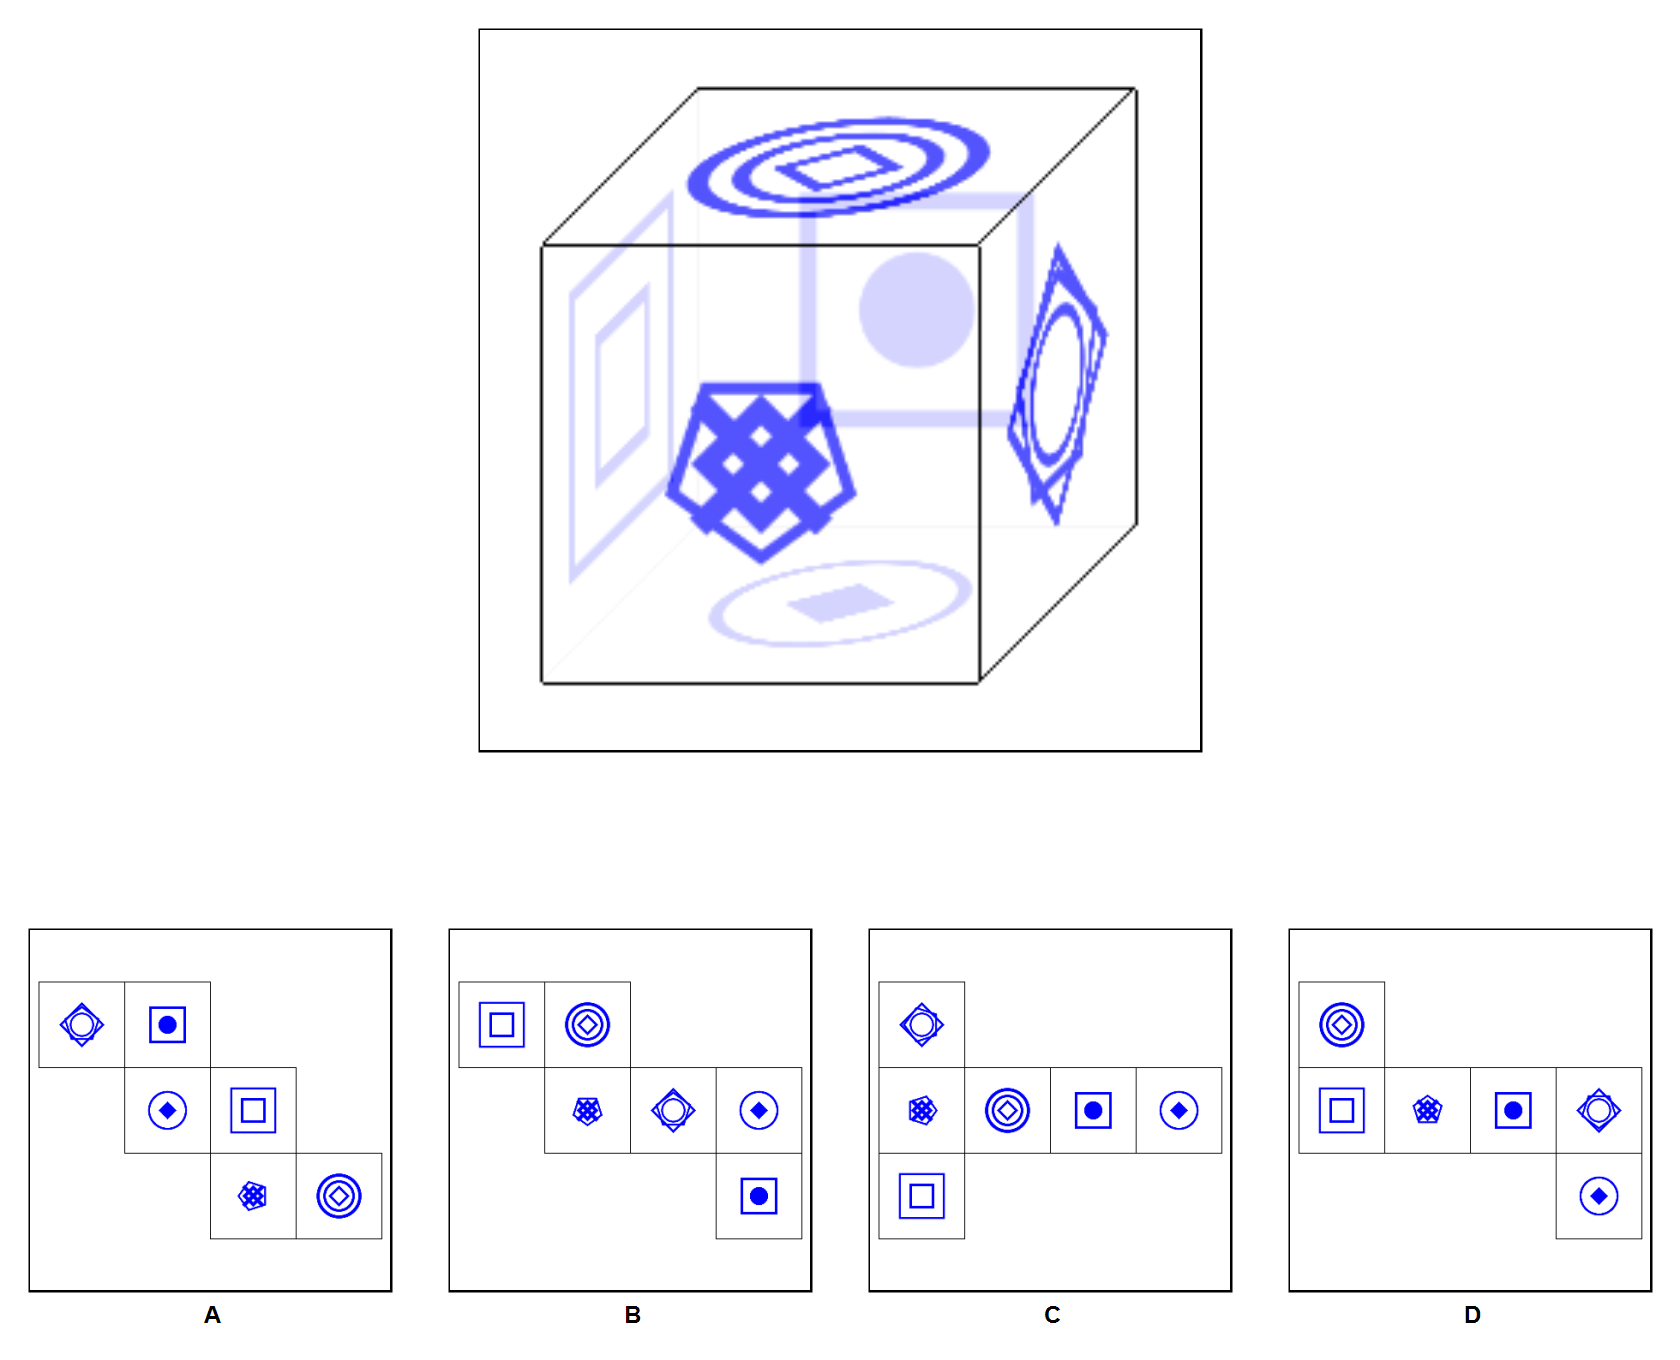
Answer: A